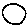
Label: circle